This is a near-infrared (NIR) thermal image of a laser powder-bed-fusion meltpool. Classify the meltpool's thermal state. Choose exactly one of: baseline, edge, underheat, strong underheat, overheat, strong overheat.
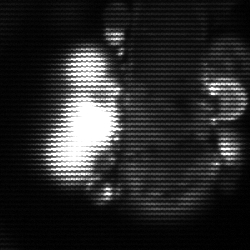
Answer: strong underheat